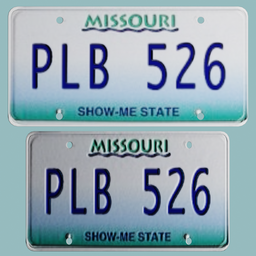
Label: mechanical